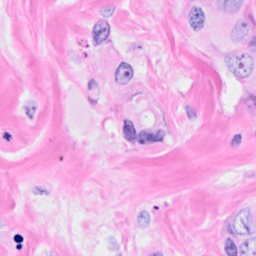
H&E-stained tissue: Breast